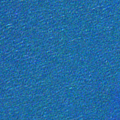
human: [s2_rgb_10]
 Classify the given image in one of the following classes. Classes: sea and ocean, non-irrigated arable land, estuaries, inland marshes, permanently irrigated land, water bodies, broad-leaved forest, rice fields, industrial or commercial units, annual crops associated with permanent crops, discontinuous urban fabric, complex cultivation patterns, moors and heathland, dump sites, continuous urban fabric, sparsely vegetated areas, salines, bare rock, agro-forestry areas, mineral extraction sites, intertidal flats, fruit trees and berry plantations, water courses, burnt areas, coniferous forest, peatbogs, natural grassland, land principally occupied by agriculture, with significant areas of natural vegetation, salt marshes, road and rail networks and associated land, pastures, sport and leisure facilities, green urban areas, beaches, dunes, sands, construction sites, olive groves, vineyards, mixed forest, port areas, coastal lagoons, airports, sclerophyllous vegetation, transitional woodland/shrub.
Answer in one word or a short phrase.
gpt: sea and ocean